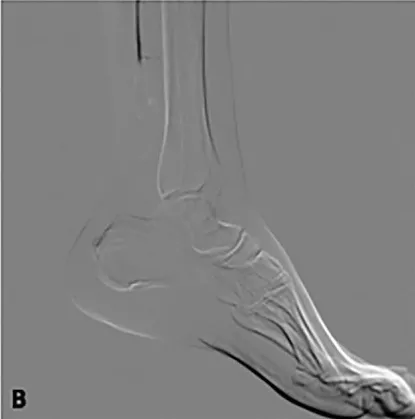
Intraoperative fluoroscopic images of the revascularization procedure of the ischemic lower limb. (A,B) Intraprocedural angiography revealed a below-the-knee complete occlusion on all the tibial vessels and a complete absence of distal foot perfusion.
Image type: radiology (x_ray)